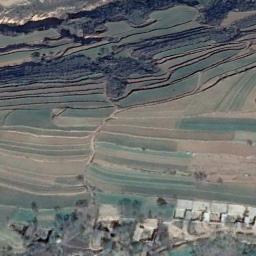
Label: terrace